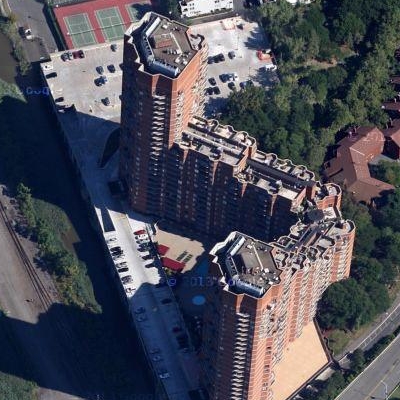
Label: Industry